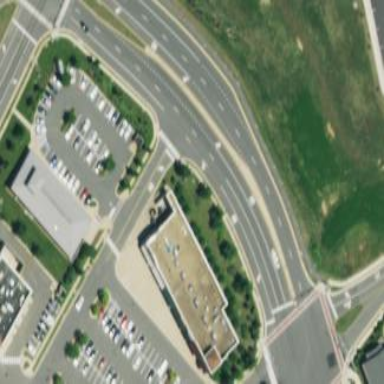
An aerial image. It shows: Retail building.